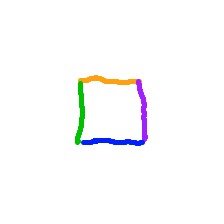
Shape: square